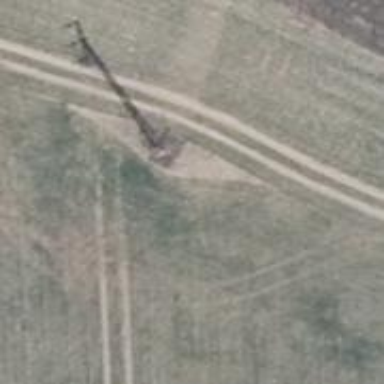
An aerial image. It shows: Power pole.